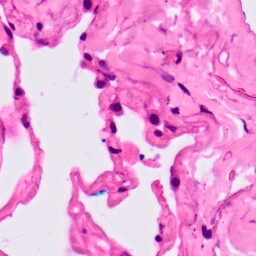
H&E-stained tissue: Lung